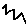
Label: zigzag